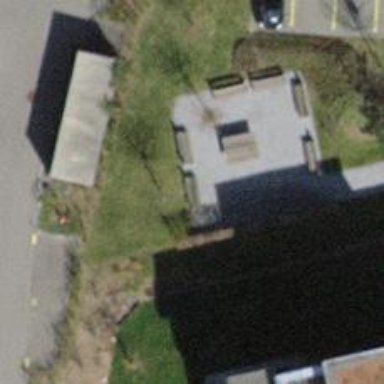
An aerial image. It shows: Bench.